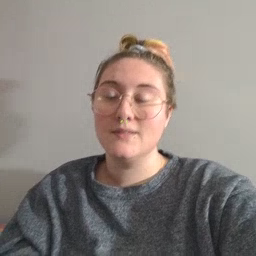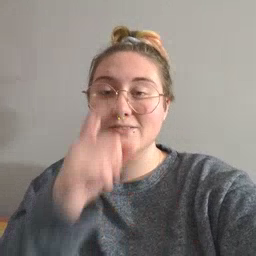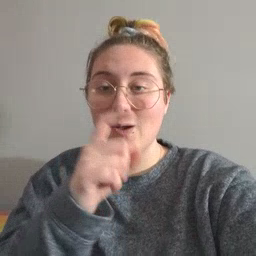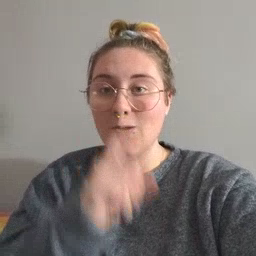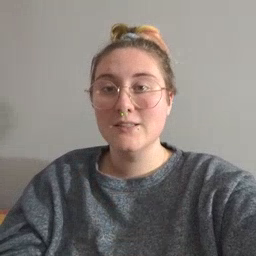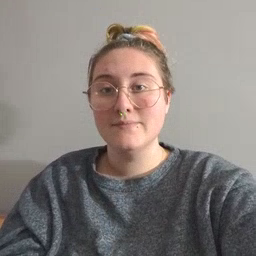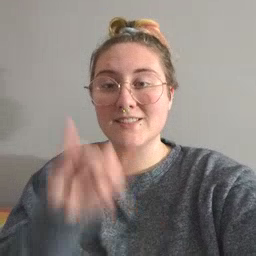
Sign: doll